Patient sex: F
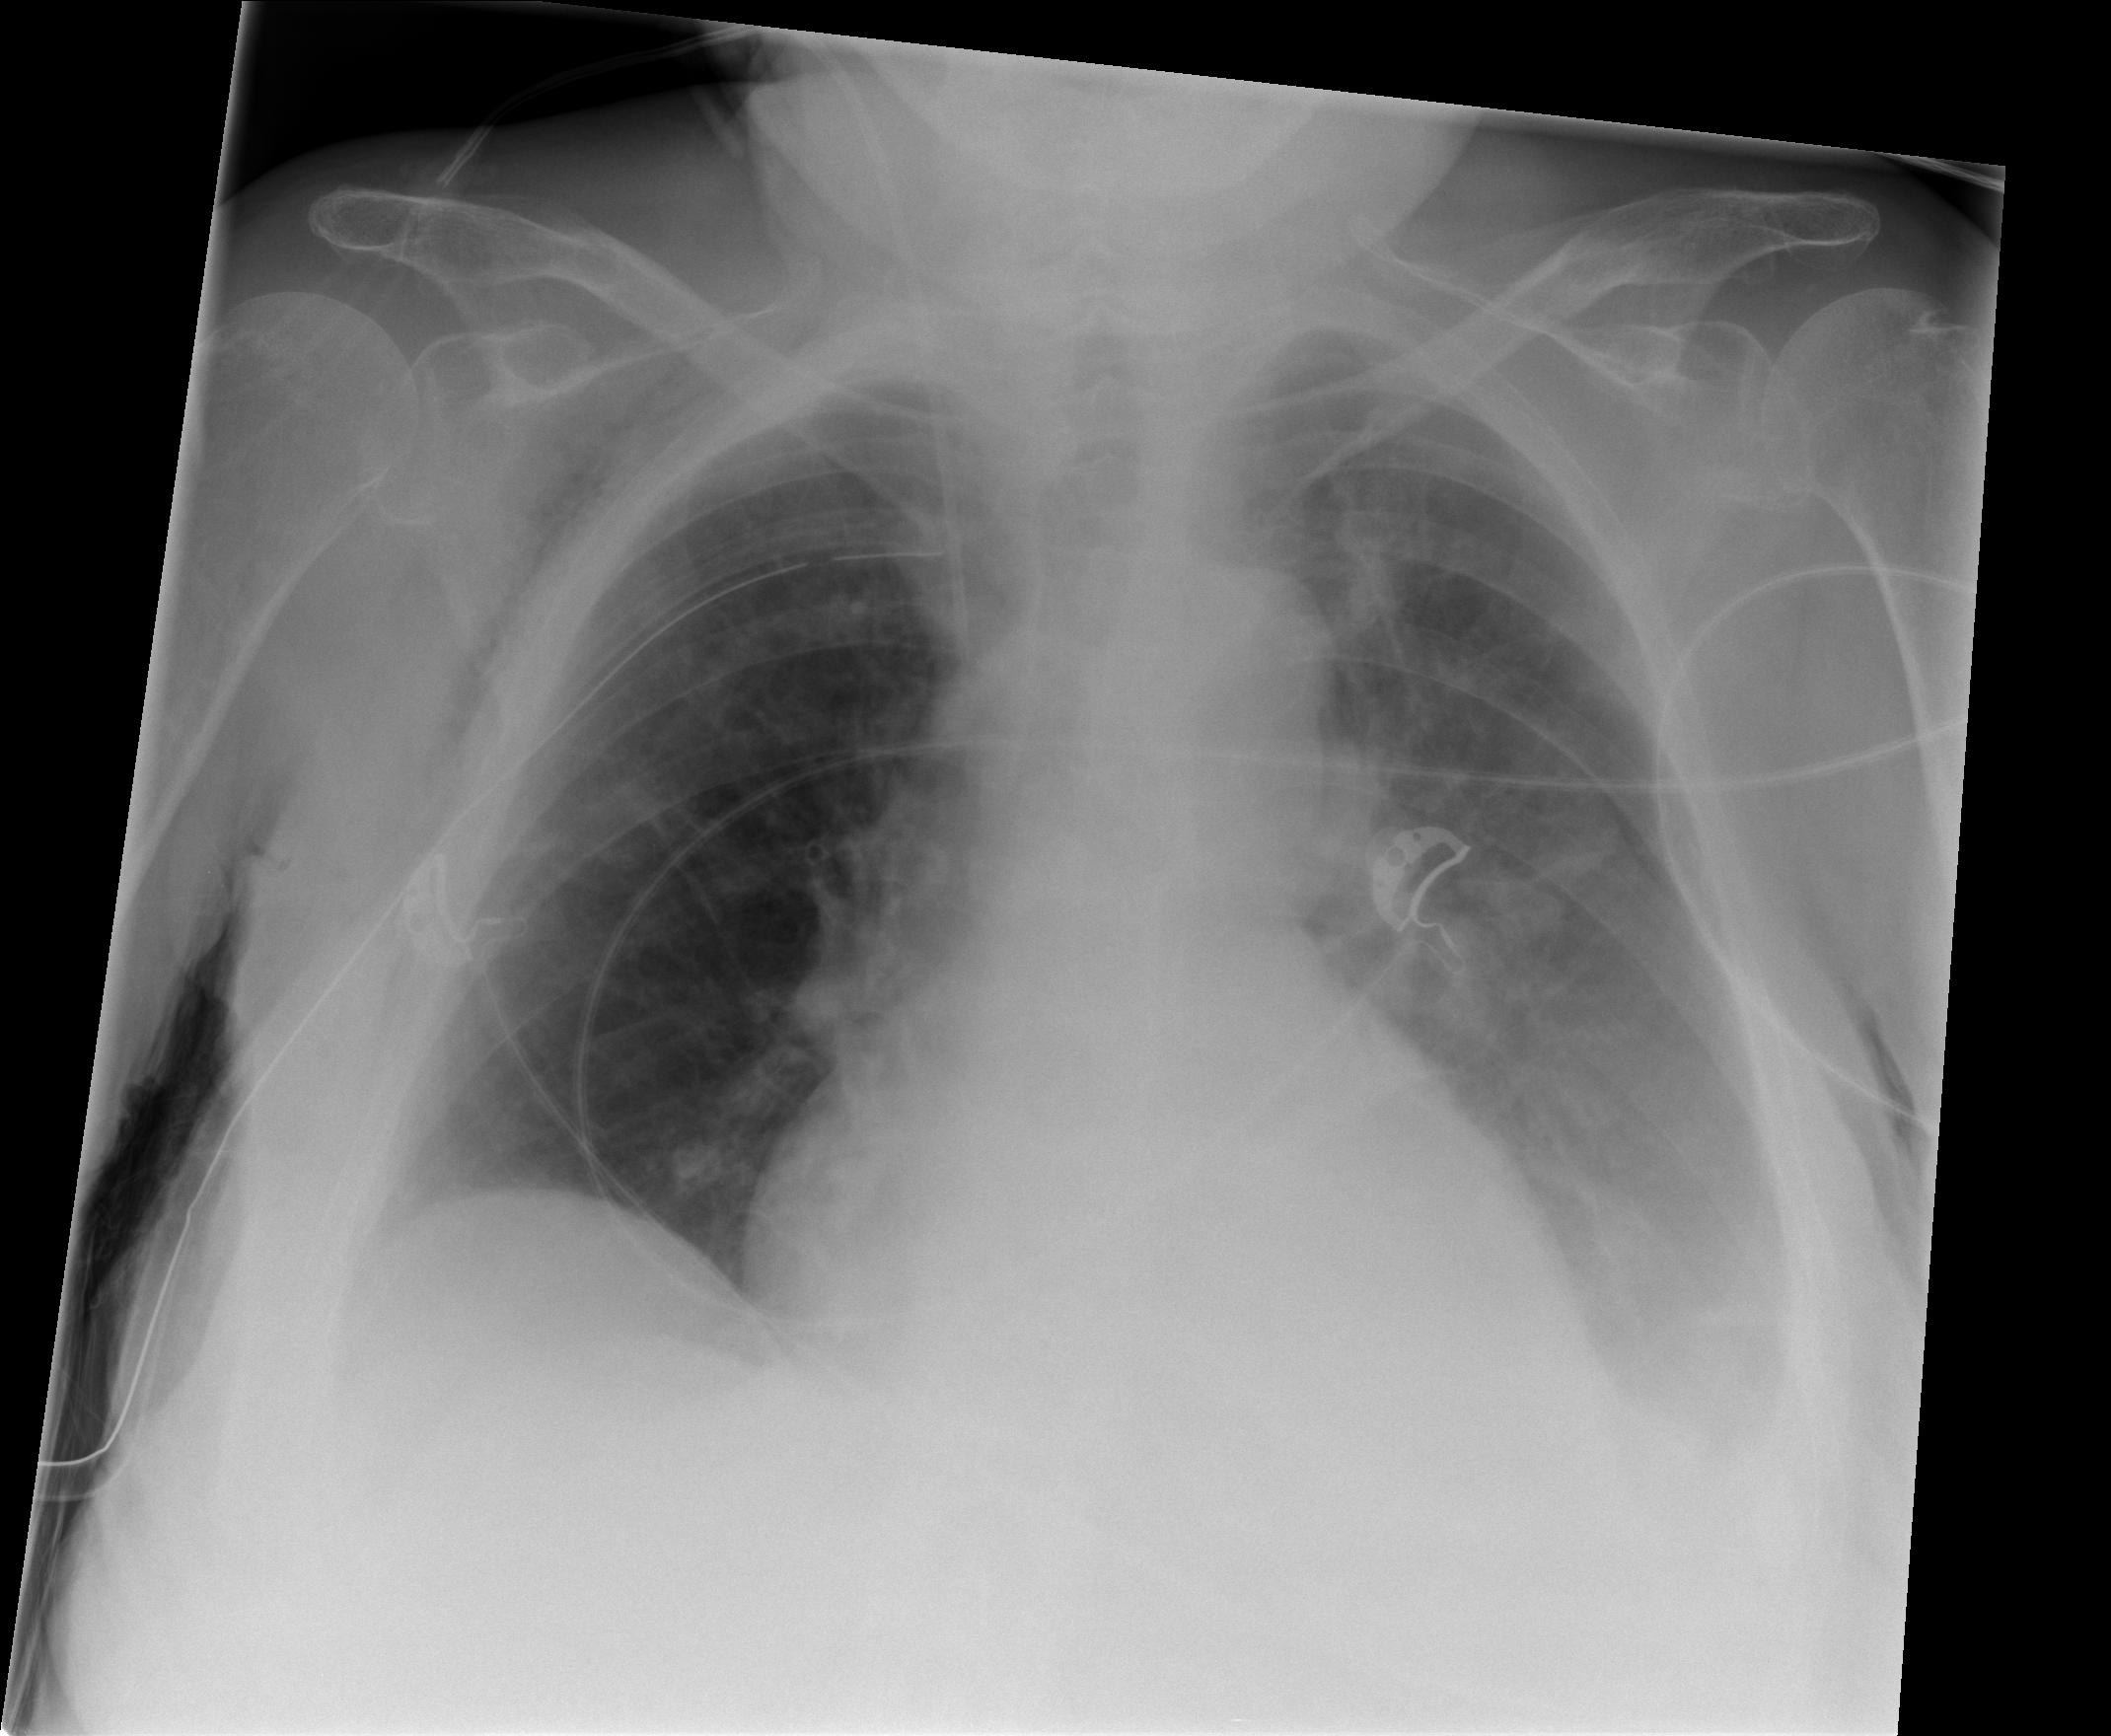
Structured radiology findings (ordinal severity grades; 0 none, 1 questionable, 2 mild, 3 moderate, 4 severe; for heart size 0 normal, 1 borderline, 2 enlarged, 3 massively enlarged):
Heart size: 1
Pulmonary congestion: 0
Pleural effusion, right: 0
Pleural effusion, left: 3
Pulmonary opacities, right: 0
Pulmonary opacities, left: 0
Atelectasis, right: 2
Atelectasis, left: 2